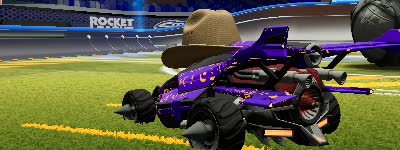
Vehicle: aftershock